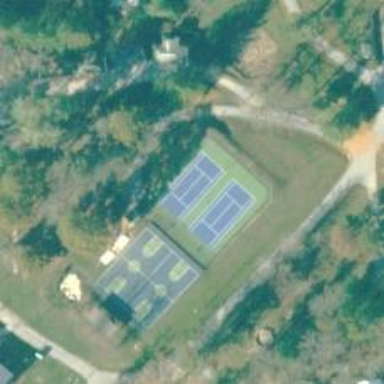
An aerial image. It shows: Tennis court on the leisure land pitch.